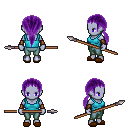
a pixel art fantasy rpg character, female body template, dark elf, purple skin, teal pirate shirt, teal pants, purple ponytail hairstyle, cloth bracers, brown slippers, spear, four views (front, back, left, right), 2x2 character sprite sheet, small pixel art, hard edges, no anti-aliasing